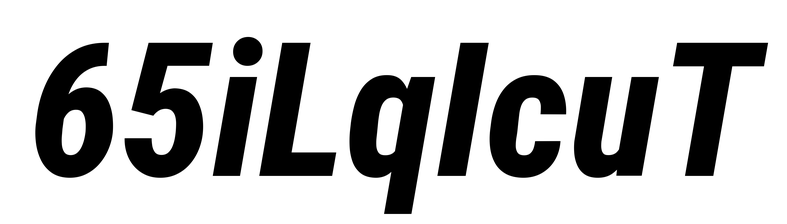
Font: Roboto-Italic_Condensed_ExtraBold_Italic